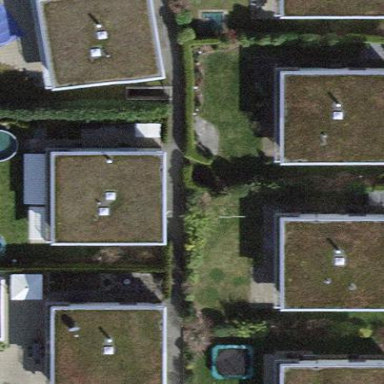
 designed for leisure activities on land."